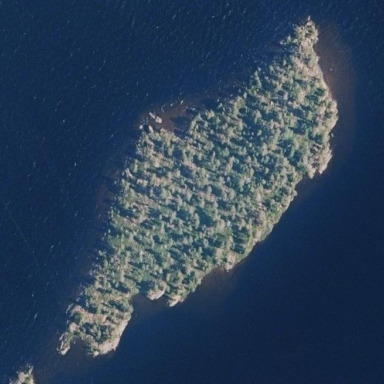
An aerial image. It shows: Islet.